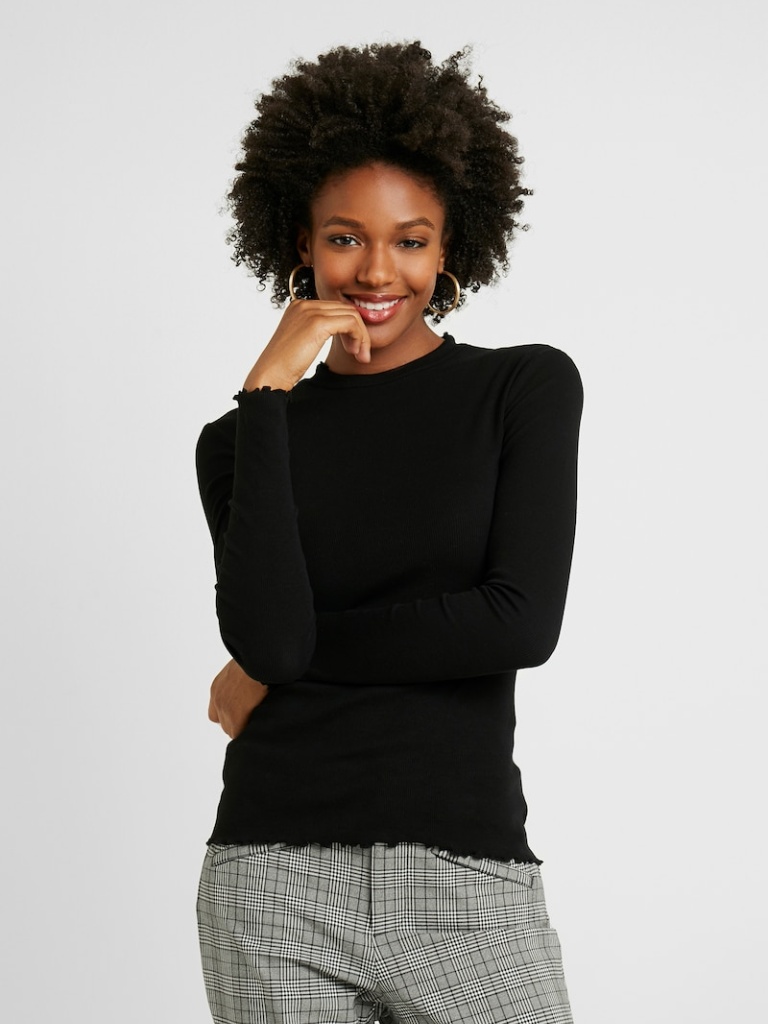
knit tight a long-sleeved with sleeves down hip length Untucked crew sweater